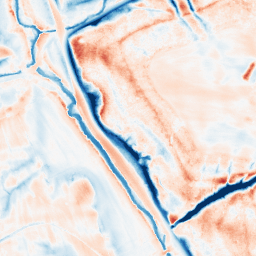
Category: edge_preserving
Decomposition family: guided
Decomposition parameters: radius: 8
eps: 0.1
Upsampling method: bicubic
Upsampling parameters: scale: 8
Upsampling scale: 8